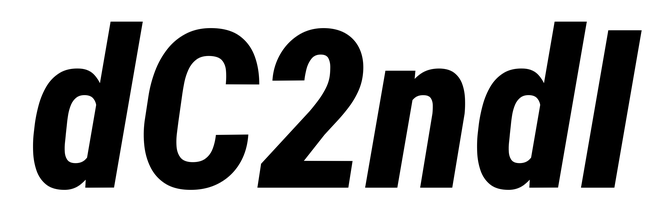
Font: Roboto-Italic_Condensed_ExtraBold_Italic